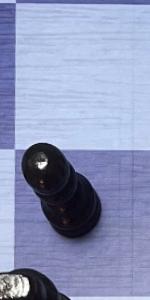
Label: Pawn_Black